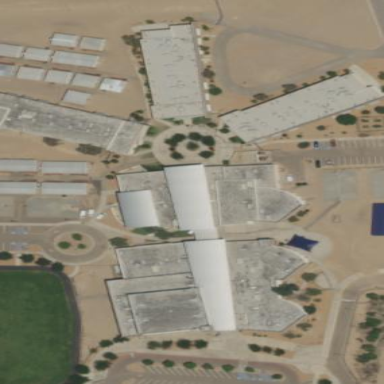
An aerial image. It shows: School.